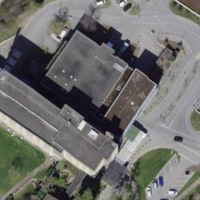
EUNIS habitat code: 54
Species observed at this site:
Aruncus dioicus
Erannis defoliaria